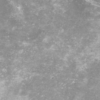
Label: not_dusty